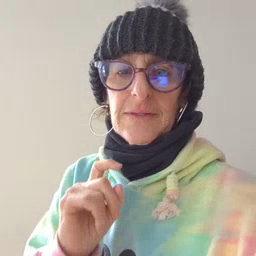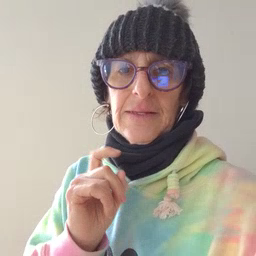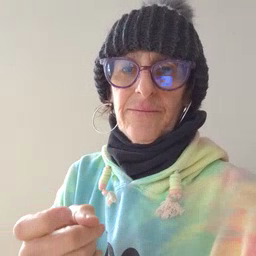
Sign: gift